Question: I am using <URL> with bootstrap 3.0.2, which fulfils most of my requirements.
The only additional functionality I want is to be able to select an 'optgroup' by clicking it.
For example I would like to select Picnic (picture below) just like any other option,

<URL>
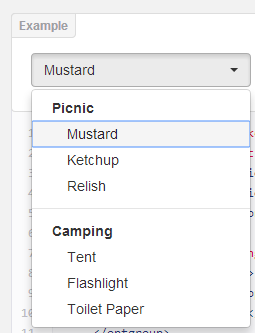
Answer: This has little to do with Bootstrap. 'optgroup's in HTML are not designed to selected. My suggestion would be to drop them all together and just make them normal 'option's with a class and style them differently. However keep in mind, that many browsers are limited to how you can style 'options', so make sure you test this in multiple browsers.